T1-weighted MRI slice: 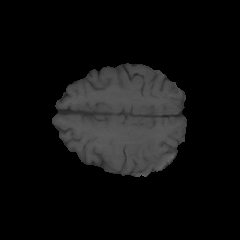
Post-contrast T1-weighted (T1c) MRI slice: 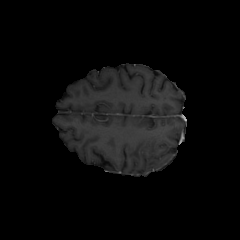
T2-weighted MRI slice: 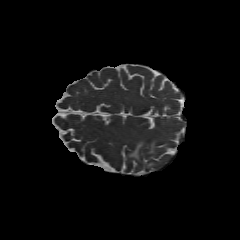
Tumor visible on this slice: yes